Question: For some reason this () character shows up in Firefox 10 randomly throughout my site, but does not appear in other browsers. I'm not sure if Stack Overflow will render it, so I'm attaching a screenshot of one area this occurs. It Looks like ASCII encoding...Any ideas?

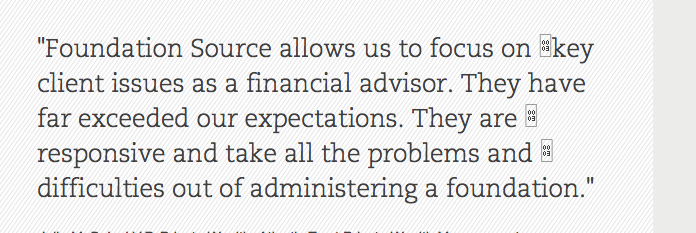
Answer: The symbol in question is 'Unicode Character 'END OF TEXT' (U+0003)', and looks like it was inserted into the original text by some editor or something - and it was successfully copied into your HTML files. ) Just find and replace them all with fire, I say!